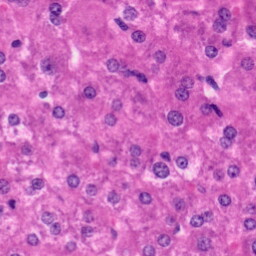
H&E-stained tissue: Liver